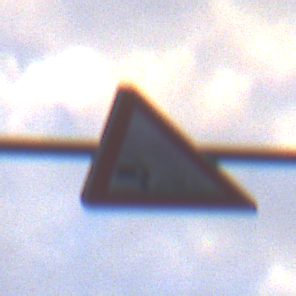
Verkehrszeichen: SplittSchotter
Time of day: SunriseSunset
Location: Outdoor (Urban)
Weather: PartlyCloudy
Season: NotSpecified
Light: Natural